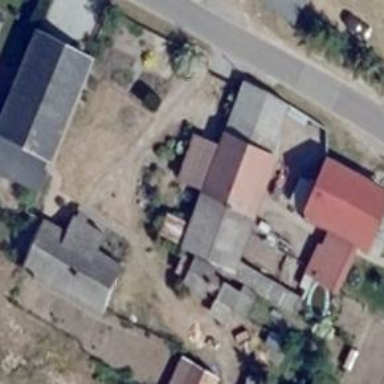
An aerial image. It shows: House with flat red roof.